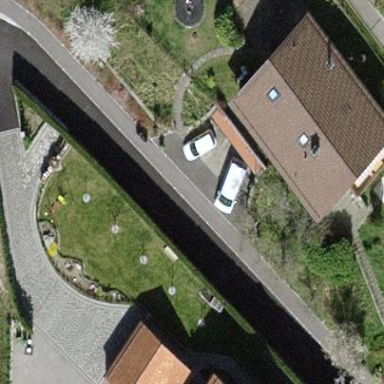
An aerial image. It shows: Simple house.